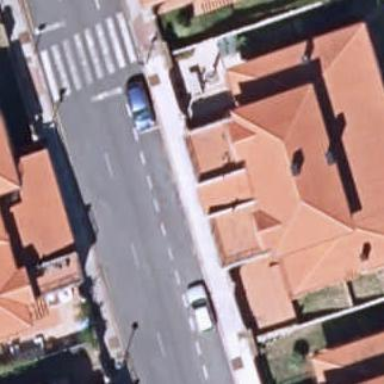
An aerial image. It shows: Simple house.